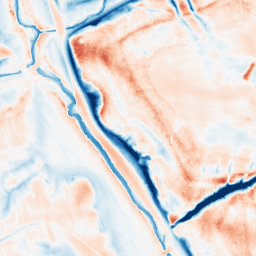
Category: trend_removal
Decomposition family: local_polynomial
Decomposition parameters: window_size: 31
degree: 3
Upsampling method: quartic
Upsampling parameters: scale: 4
Upsampling scale: 4